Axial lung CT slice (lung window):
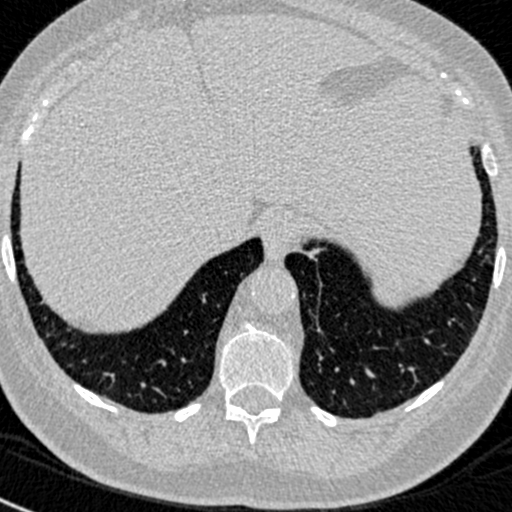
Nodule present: no